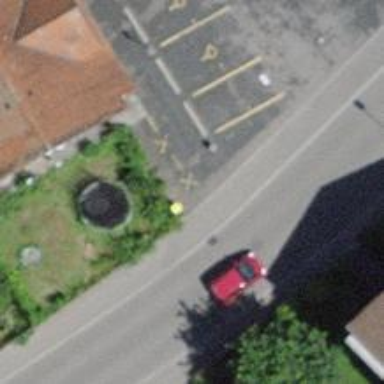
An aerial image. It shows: Post box.